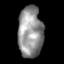
Tissue: skin
Cell type: Epithelial cells
Senescence score: 0.2648
Nuclear area (px): 1237
Mean DAPI intensity: 145.989